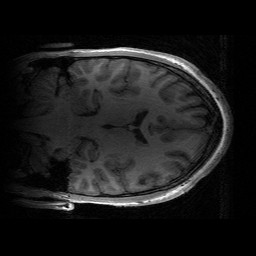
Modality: T1w
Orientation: coronal
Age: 16
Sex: male
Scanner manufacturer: siemens
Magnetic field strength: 3 T
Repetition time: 2.53 s
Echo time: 0.00297 s